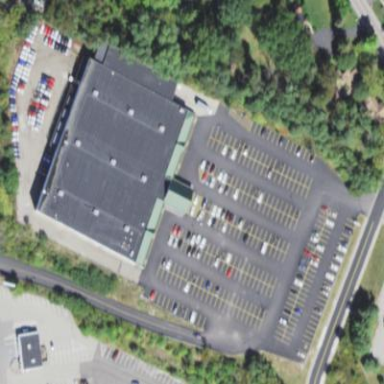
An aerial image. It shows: Retail area.